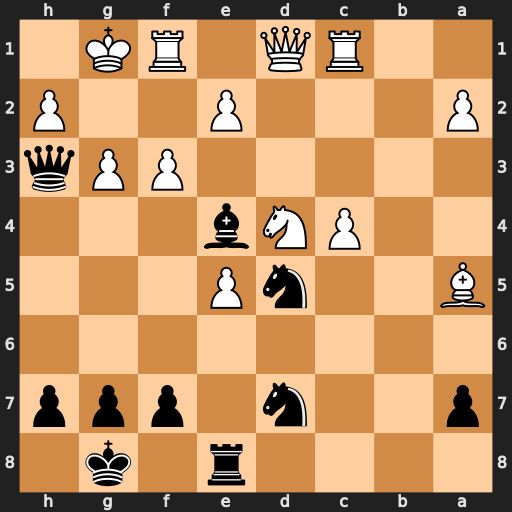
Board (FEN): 4r1k1/p2n1ppp/8/B2nP3/2PNb3/5PPq/P3P2P/2RQ1RK1
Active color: b
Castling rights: -
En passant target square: -
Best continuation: Ne3 Rf2 Nxd1